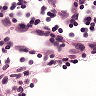
Metastatic tissue present: no